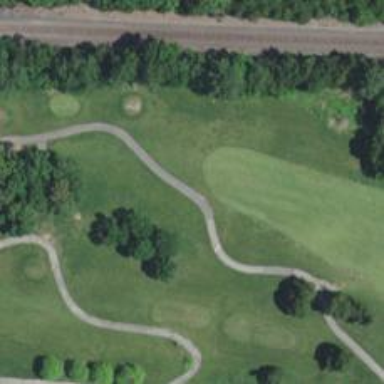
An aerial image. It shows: Path for both road and golf.